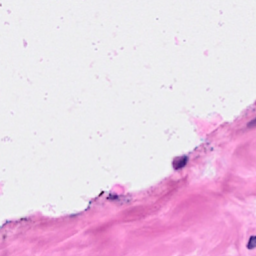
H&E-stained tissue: Breast